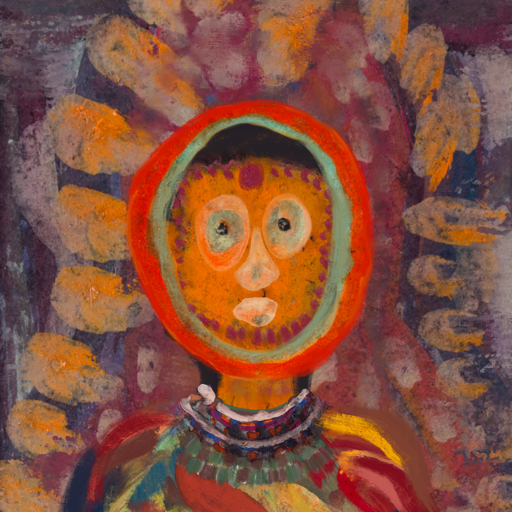
Background: Doll, Head And Neck Front: Doll, Face Front: Childish, Bust: Mother_And_Son_Son, Hair Front: Sisters, Head Accessory: Blank, Second Necklace: After_Raid, Necklace: Hypocrite_1, Baby: Blank